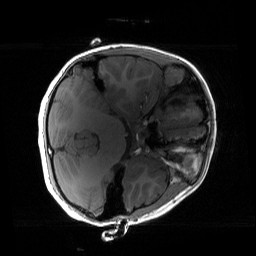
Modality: T1w
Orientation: axial
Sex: female
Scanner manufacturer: siemens
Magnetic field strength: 3 T
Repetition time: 1.9 s
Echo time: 0.00243 s